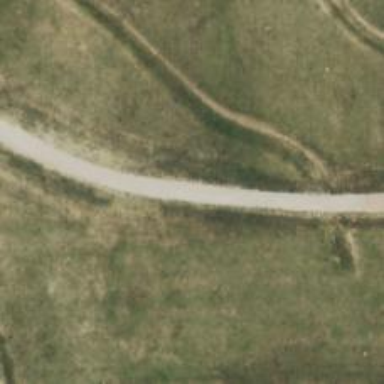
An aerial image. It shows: Road specifically designated for service vehicles within wind farm.